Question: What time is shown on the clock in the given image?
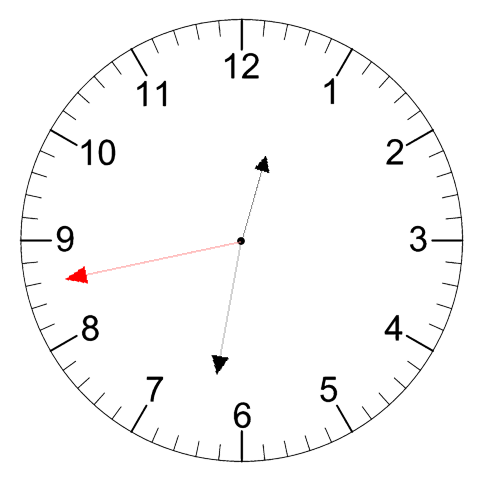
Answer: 12:31:43